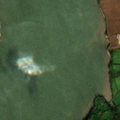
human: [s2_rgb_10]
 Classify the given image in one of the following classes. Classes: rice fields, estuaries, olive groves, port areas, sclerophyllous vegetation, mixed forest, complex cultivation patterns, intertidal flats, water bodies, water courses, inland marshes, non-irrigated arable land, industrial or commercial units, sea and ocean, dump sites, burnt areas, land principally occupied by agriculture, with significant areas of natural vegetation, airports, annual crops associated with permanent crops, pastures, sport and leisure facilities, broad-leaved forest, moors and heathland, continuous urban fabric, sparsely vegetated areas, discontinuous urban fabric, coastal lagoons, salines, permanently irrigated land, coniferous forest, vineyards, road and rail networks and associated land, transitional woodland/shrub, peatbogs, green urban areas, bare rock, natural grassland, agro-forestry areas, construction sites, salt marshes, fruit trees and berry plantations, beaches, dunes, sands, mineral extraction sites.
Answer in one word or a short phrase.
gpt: discontinuous urban fabric, non-irrigated arable land, pastures, water courses